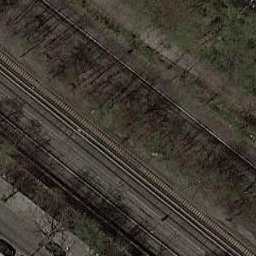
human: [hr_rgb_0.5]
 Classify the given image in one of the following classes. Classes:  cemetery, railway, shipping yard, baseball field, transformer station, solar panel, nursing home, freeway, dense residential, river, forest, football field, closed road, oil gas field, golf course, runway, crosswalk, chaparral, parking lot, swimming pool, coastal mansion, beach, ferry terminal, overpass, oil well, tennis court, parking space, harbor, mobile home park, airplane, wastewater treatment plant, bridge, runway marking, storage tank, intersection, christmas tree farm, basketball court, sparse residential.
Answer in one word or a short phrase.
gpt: railway